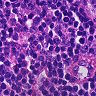
Metastatic tissue present: no